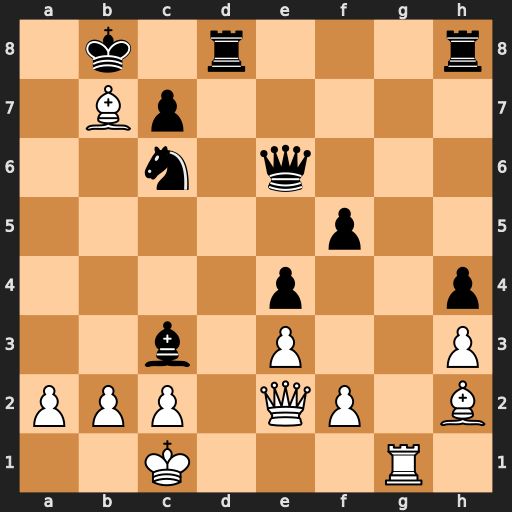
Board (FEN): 1k1r3r/1Bp5/2n1q3/5p2/4p2p/2b1P2P/PPP1QP1B/2K3R1
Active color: w
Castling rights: -
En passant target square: -
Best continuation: Qa6 Bd2+ Kb1 Qxa2+ Qxa2